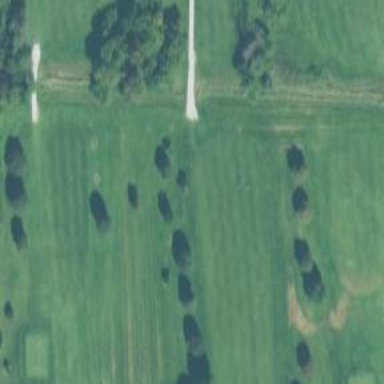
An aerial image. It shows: Driving range for golf practice.